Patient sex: M
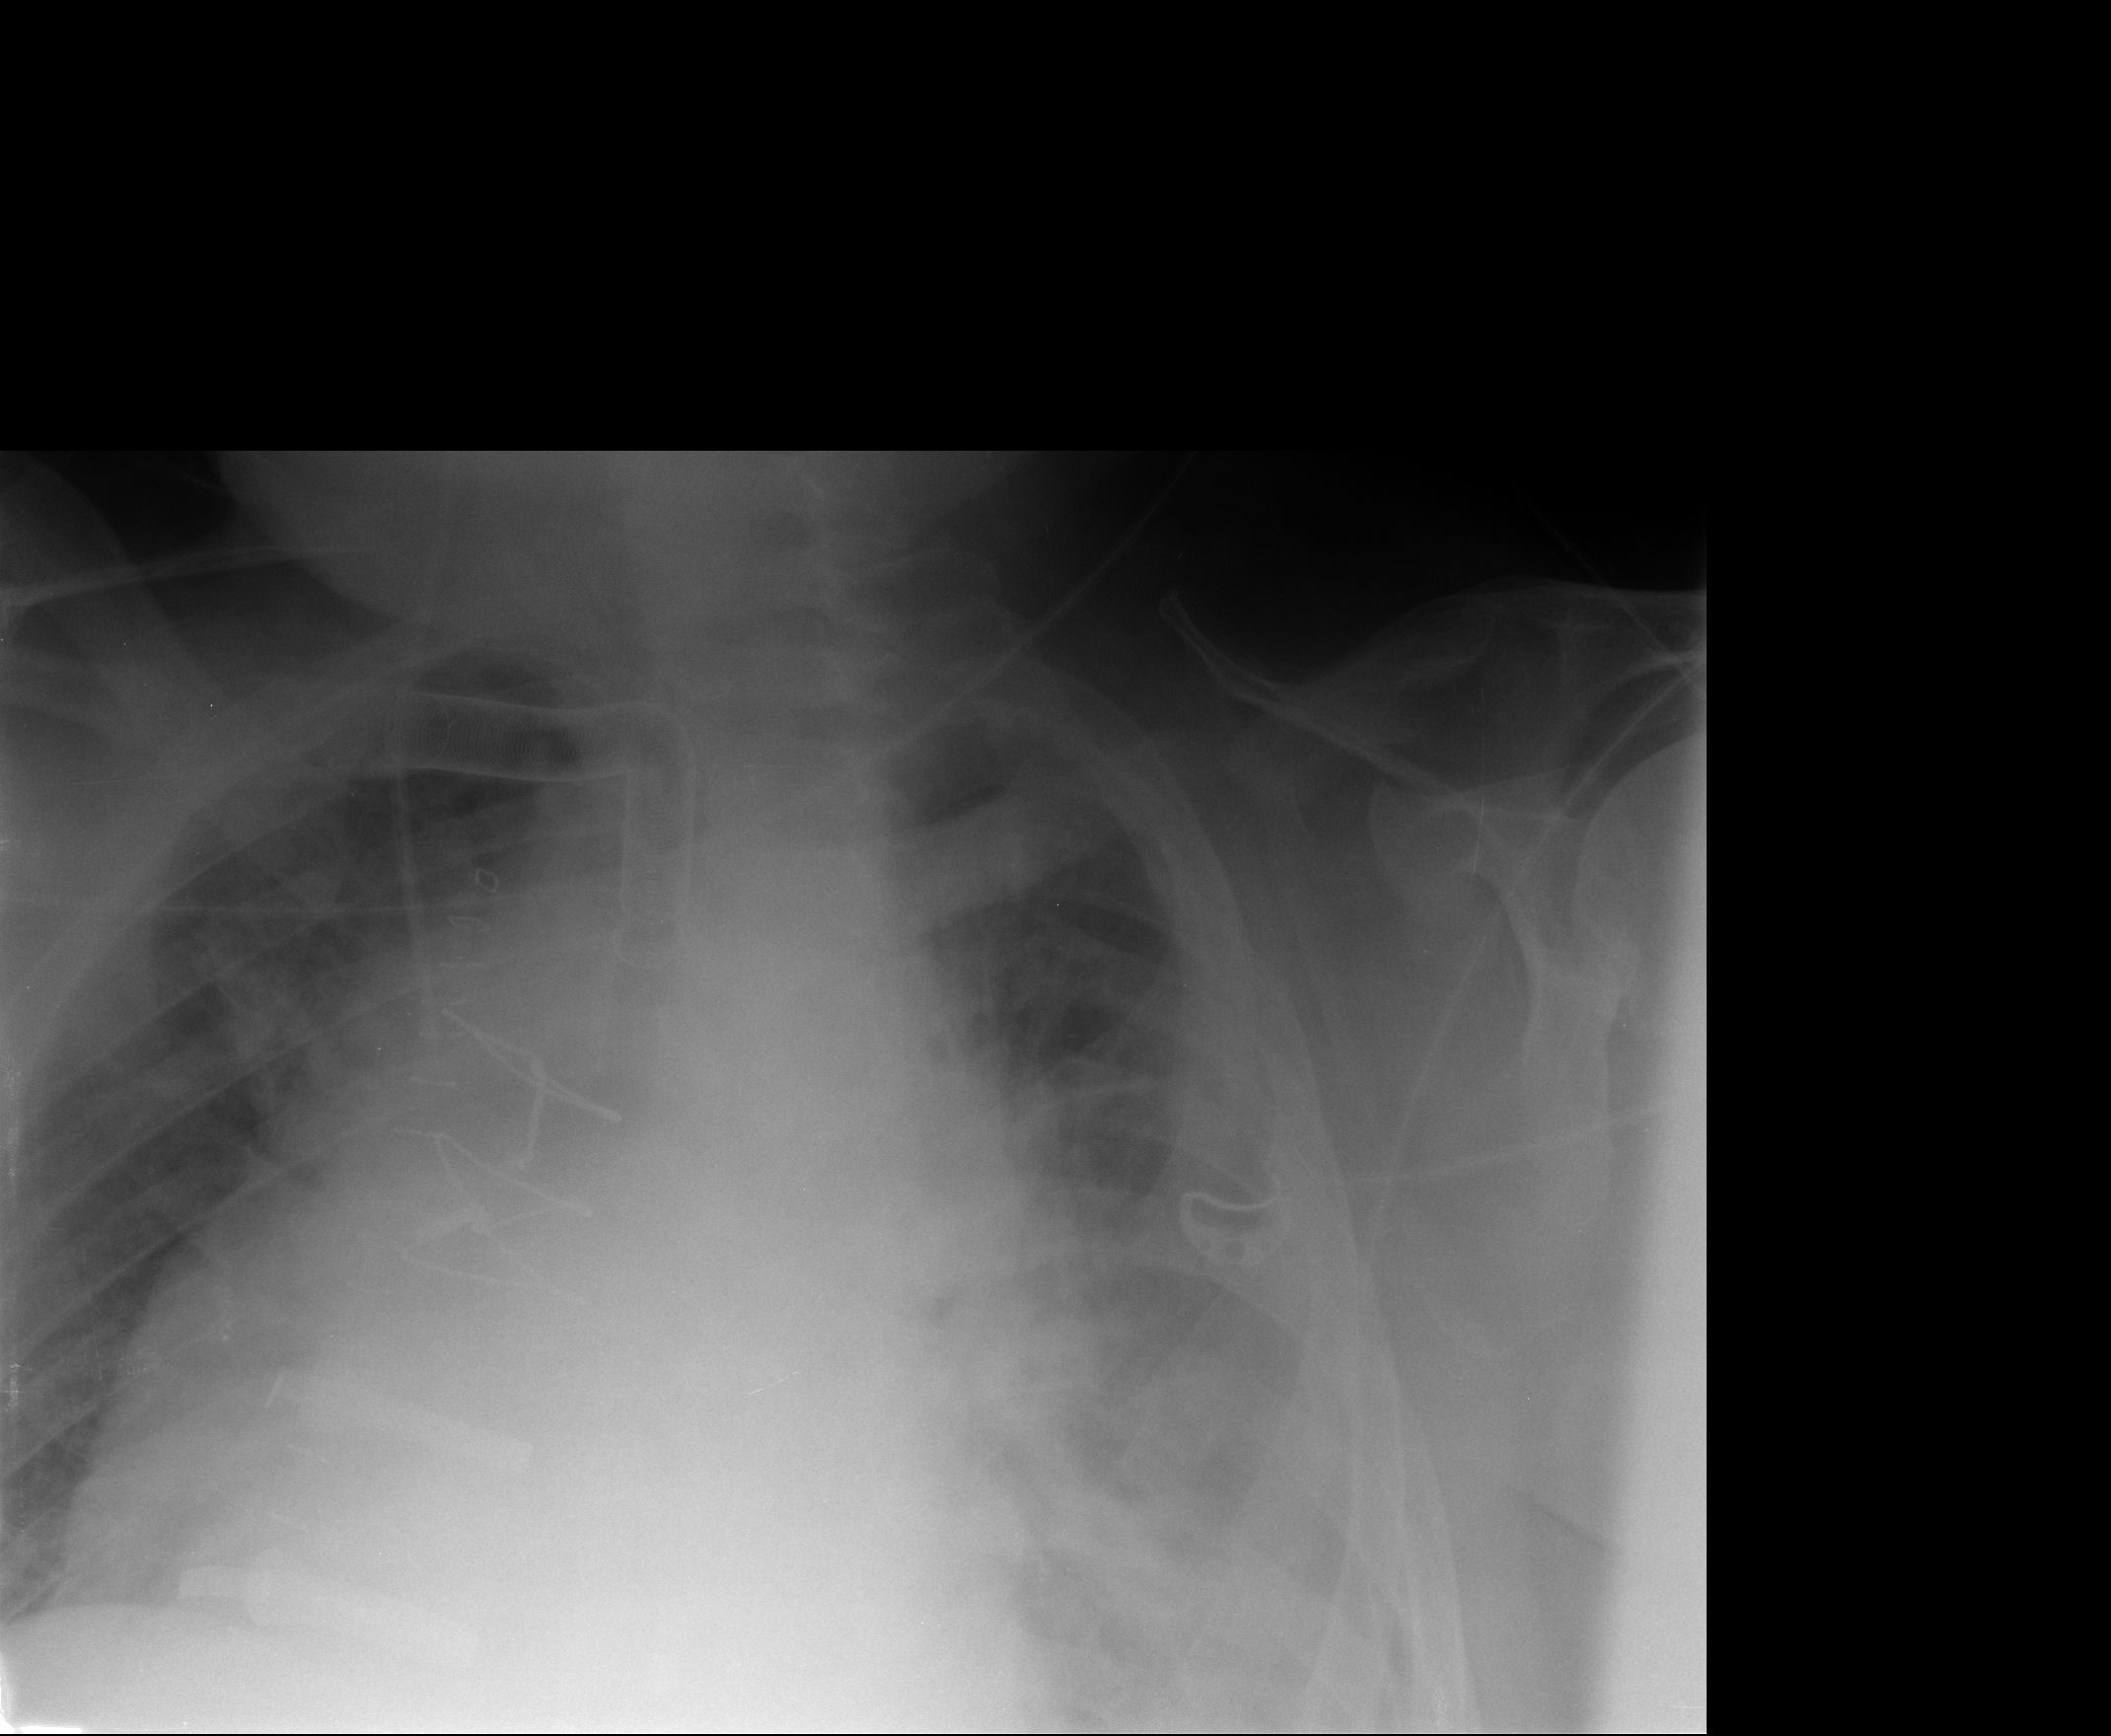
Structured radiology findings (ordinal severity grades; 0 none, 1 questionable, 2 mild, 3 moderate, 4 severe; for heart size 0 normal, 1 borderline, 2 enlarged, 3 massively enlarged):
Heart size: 2
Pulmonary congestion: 2
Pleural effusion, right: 0
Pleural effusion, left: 2
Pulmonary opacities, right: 0
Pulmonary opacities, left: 1
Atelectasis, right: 1
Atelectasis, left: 2